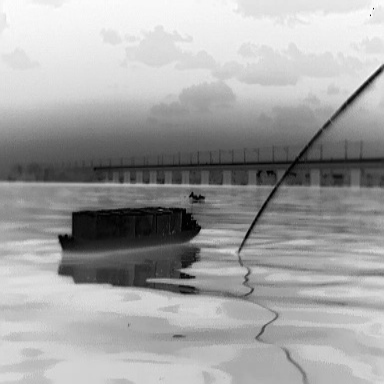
There are two objects shown in the infrared image, including a warship, and a fishing_boat.